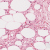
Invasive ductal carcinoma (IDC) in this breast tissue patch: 0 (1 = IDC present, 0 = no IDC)